Field crop: maize
Growth stage: 2
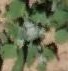
Species: chenopodium